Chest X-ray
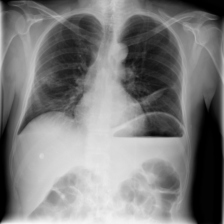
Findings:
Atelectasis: positive
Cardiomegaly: negative
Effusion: negative
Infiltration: negative
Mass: negative
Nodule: negative
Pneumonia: negative
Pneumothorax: negative
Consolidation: negative
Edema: negative
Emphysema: negative
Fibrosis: negative
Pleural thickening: negative
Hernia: negative